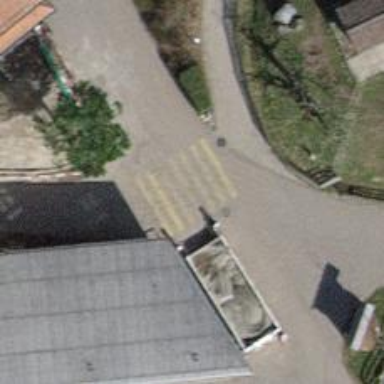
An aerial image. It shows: Uncontrolled zebra crossing on the road.